Field crop: maize
Growth stage: 2
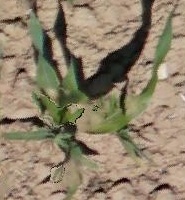
Species: maize